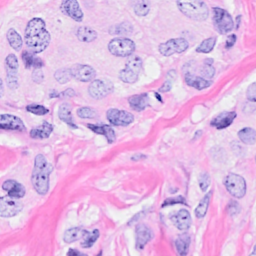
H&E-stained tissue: Breast